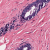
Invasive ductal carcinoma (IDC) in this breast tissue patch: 0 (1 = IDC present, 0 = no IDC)